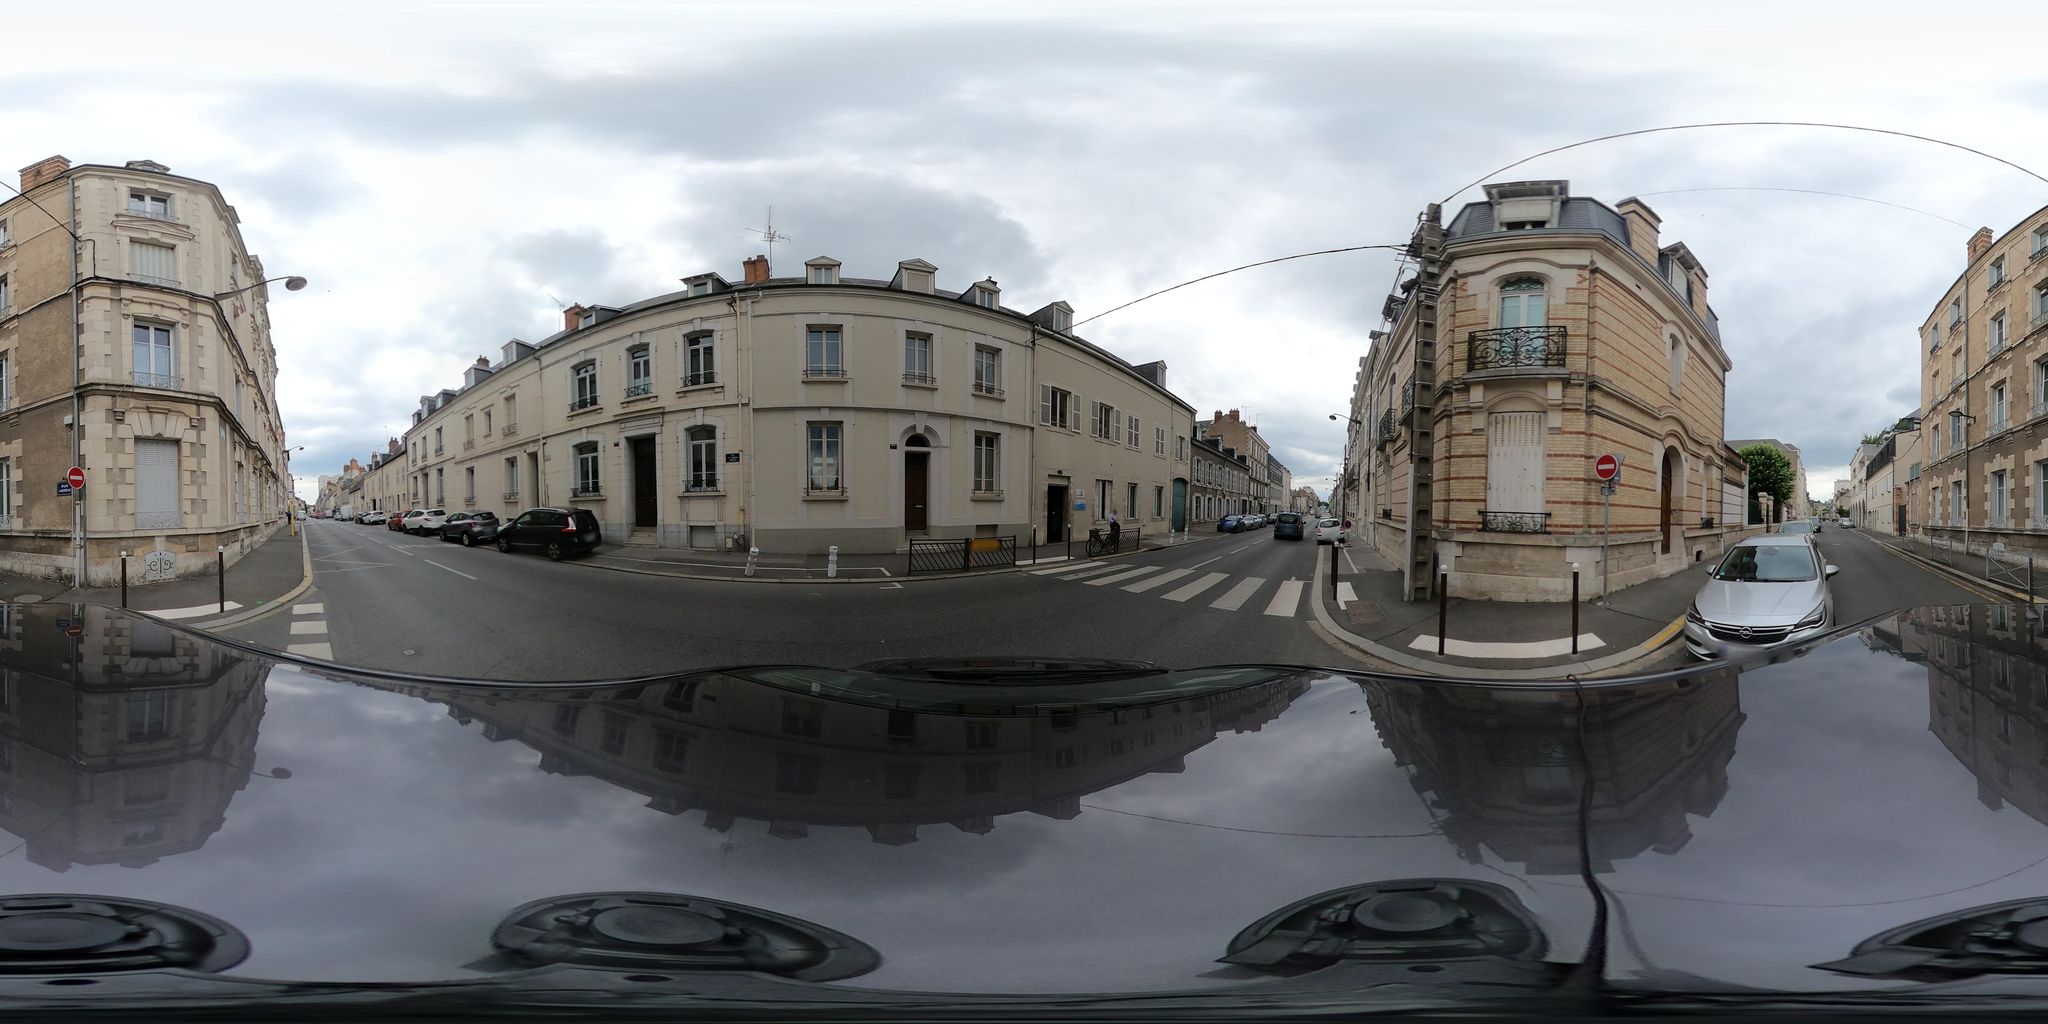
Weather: snowy
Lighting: day
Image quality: good
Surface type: railway
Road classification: footway
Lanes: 2
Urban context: urban centre
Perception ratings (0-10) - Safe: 1.35, Lively: 3.62, Beautiful: 3.39, Boring: 4.98, Depressing: 3.59, Wealthy: 4.79